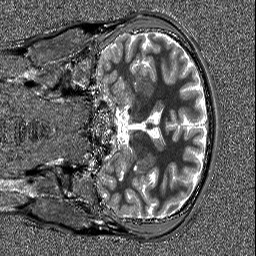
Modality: T1map
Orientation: coronal
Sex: male